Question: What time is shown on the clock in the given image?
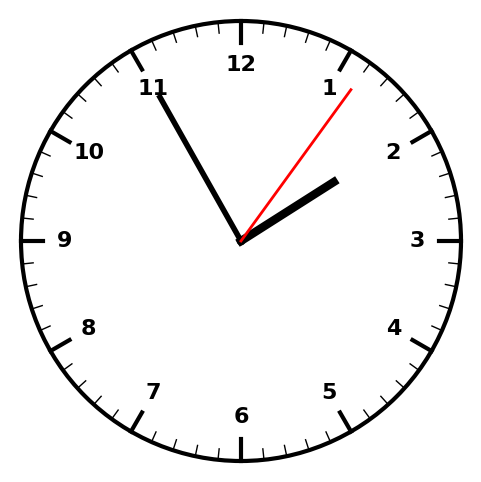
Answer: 01:55:06